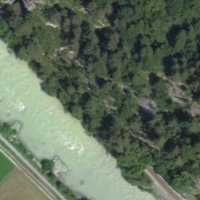
EUNIS habitat code: 44
Species observed at this site:
Lathyrus pratensis
Filipendula ulmaria